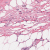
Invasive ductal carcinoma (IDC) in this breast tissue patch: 0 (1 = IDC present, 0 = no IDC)